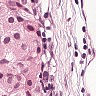
Metastatic tissue present: yes